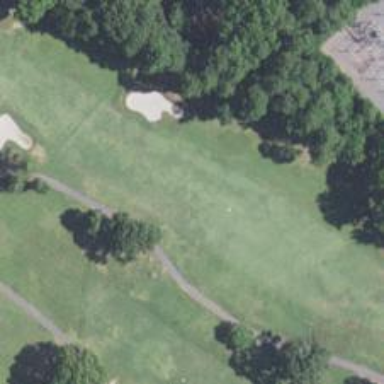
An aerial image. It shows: Golf hole.